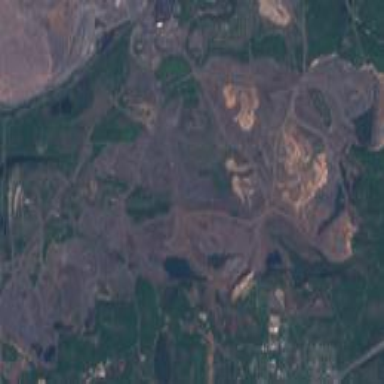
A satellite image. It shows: Protected quarry site.